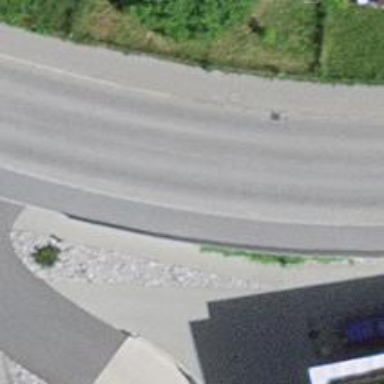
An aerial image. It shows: Asphalt sidewalk.